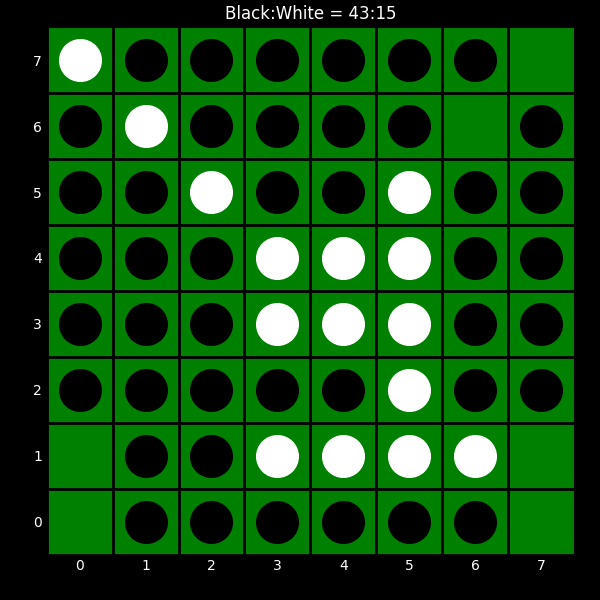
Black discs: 43
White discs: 15